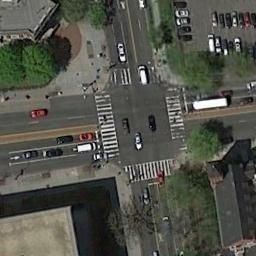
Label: intersection